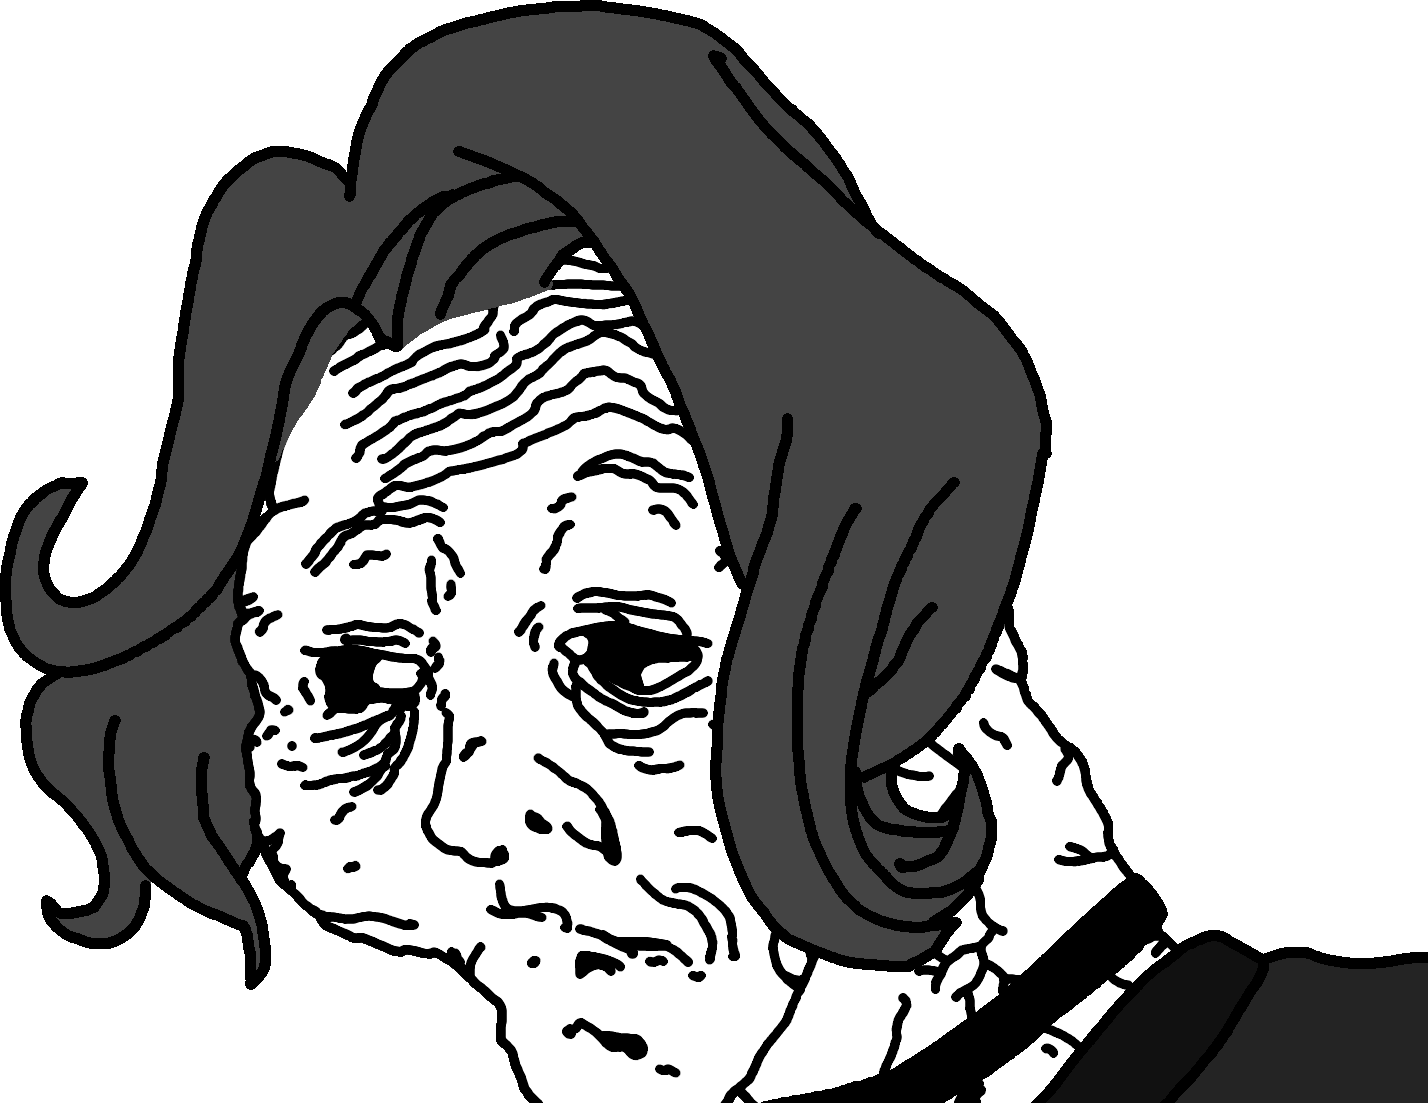
Label: 5_Doomer_Girl